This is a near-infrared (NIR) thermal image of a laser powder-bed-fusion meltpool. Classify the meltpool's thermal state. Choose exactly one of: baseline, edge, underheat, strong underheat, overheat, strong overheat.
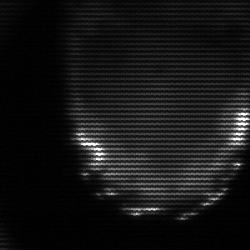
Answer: edge